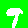
Digit: 9